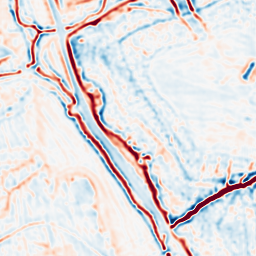
Category: multiscale
Decomposition family: log
Decomposition parameters: sigma: 2
Upsampling method: fft_zeropad
Upsampling parameters: scale: 2
Upsampling scale: 2